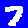
Digit: 7